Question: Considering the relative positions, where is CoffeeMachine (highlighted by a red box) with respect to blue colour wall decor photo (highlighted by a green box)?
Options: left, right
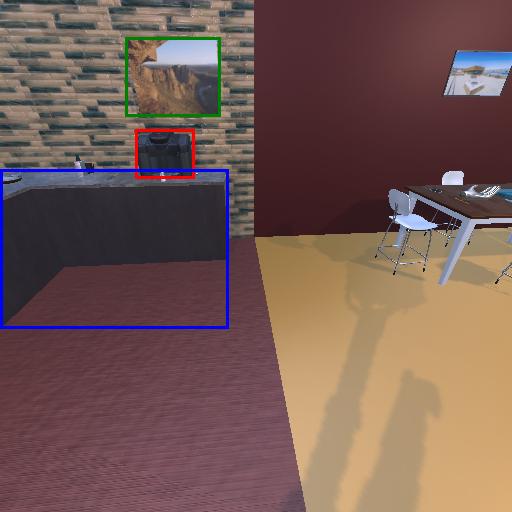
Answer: left